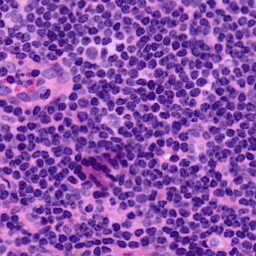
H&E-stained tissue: LymphNode